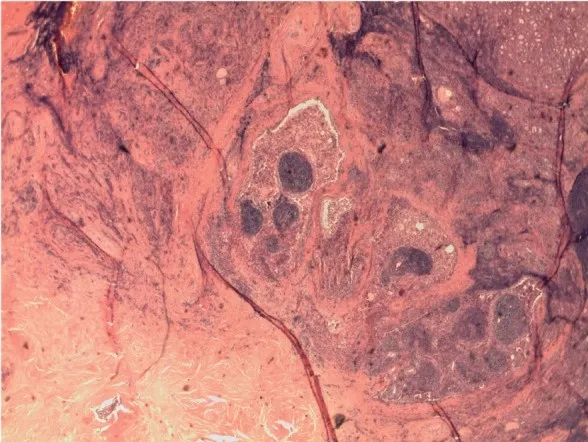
Papillary carcinoma Warthin-like merging with sclerosing ones.
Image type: pathology (h&e)